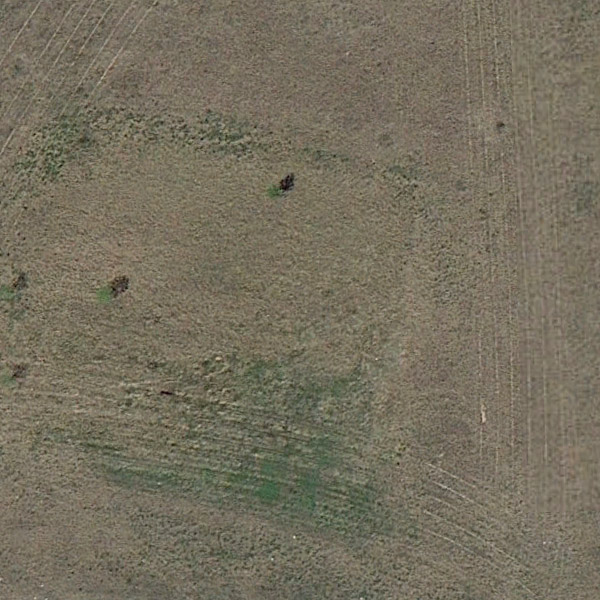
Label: Meadow